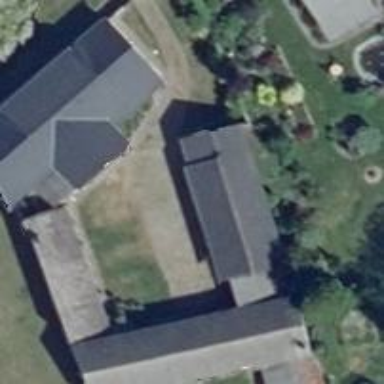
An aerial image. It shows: Building with gabled roof oriented along its structure. The roof is dark grey in color.